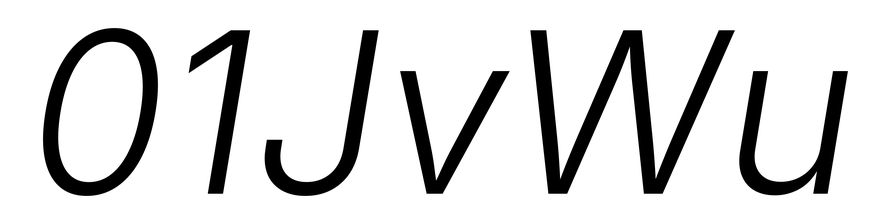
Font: Inter-Italic_Light_Italic